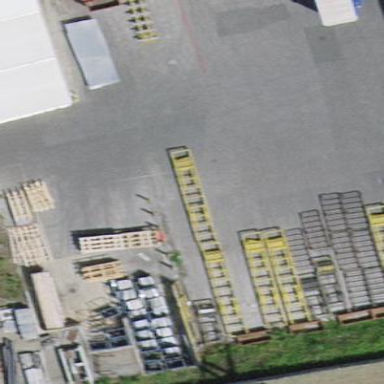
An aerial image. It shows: Industrial building.